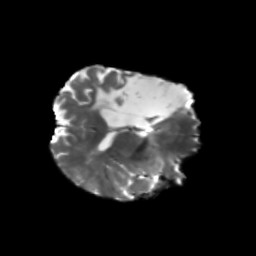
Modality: T2w
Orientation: axial
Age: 46
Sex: female
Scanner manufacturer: siemens
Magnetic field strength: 3 T
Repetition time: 5.25 s
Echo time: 0.08 s